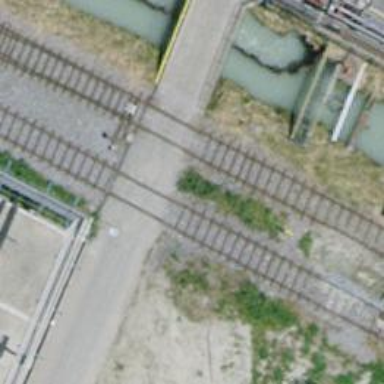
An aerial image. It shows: Railway level crossing.